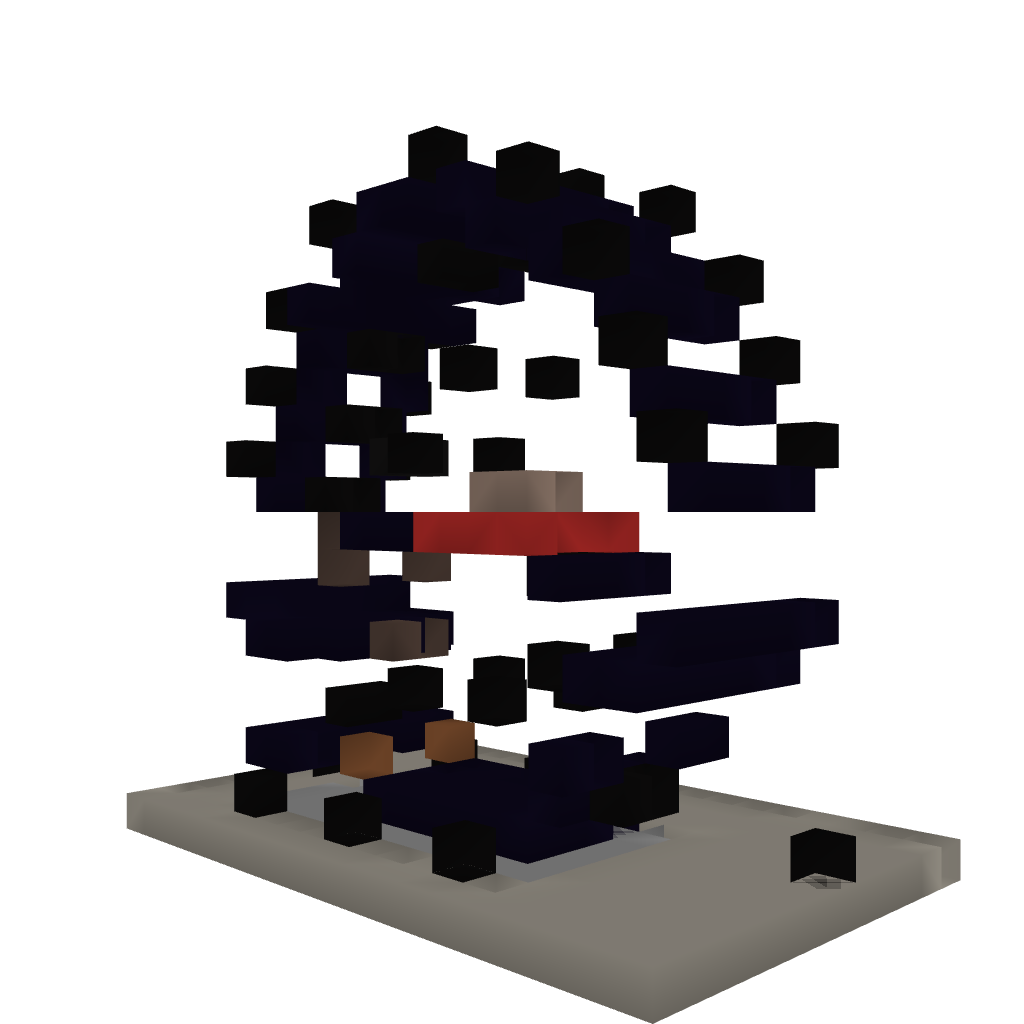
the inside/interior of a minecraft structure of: MB3 Mushroom house